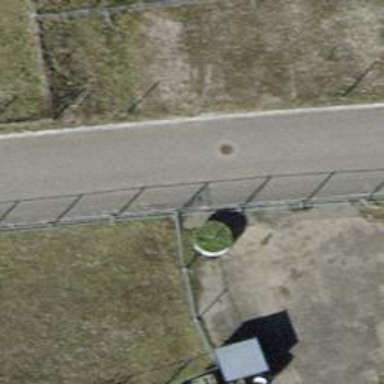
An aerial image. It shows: Fence is in the image.